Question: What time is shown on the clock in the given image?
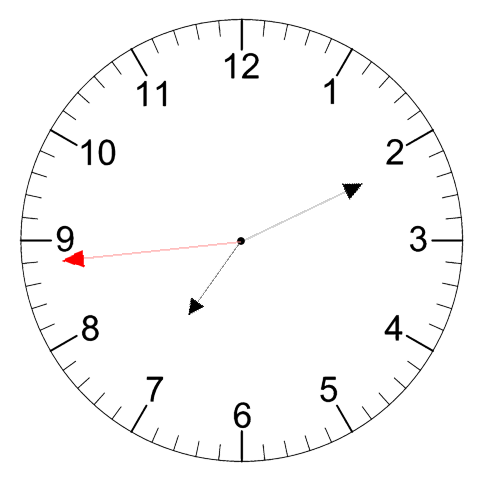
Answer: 07:10:44